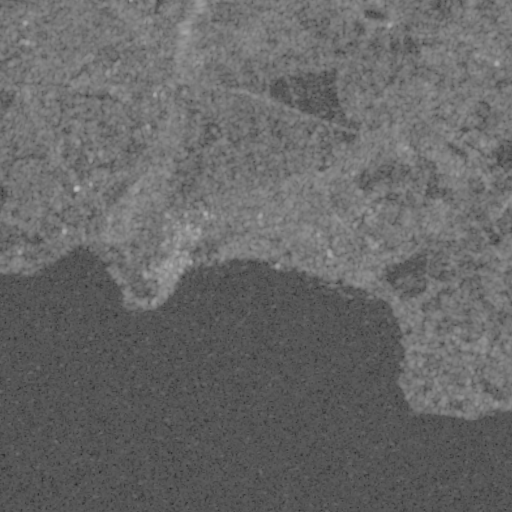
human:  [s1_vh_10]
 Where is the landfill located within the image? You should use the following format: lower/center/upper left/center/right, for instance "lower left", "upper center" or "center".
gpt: The landfill is located in the upper right of the image.
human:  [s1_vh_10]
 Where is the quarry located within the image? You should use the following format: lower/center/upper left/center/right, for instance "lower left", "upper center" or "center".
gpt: The quarry is located in the upper center of the image.
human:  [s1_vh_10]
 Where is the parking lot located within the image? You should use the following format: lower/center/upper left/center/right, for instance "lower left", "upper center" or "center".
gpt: There is no parking lot in the image.

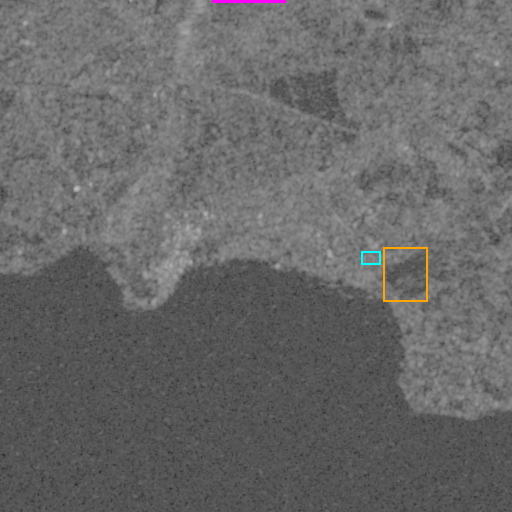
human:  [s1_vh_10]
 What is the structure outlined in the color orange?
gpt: The structure outlined in orange is a crop field.
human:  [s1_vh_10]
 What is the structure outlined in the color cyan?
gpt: The structure outlined in cyan is a parking lot.
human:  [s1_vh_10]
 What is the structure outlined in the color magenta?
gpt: The structure outlined in magenta is a quarry.
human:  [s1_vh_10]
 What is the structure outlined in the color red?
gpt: There is no red outline.